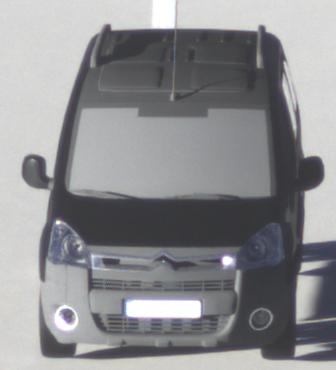
Make: Citroen
Model: Berlingo Kombi VTi 120
Detailed model: Berlingo (II) Kombi
Model produced from: 2009/12
Model produced until: 2012/03
Doors: 5
Color: black
Road condition: dry road
Daytime: sunrise or sunset
Contrast: high contrast